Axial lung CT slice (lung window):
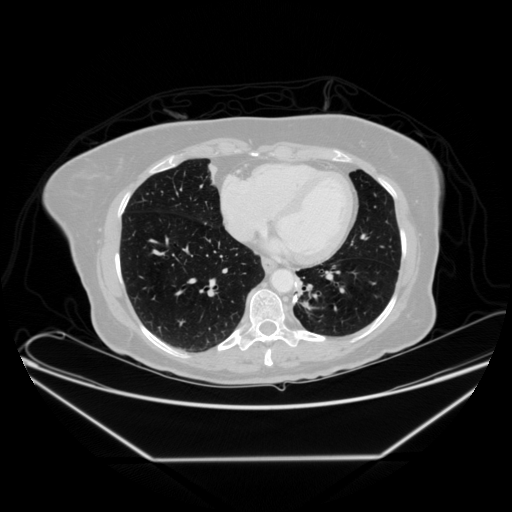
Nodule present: yes
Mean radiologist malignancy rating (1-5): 3.25